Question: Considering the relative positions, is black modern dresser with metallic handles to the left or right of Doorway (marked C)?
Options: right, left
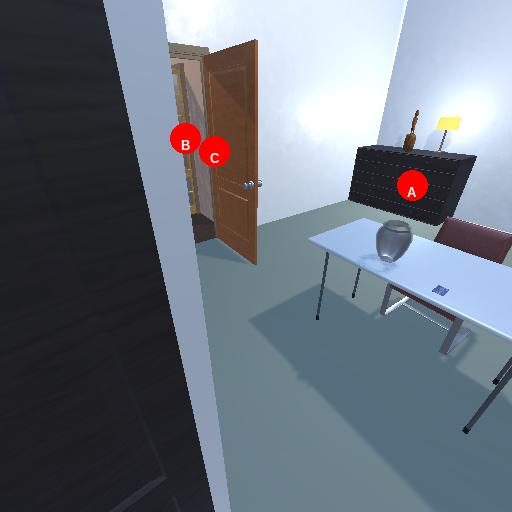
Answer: right